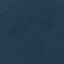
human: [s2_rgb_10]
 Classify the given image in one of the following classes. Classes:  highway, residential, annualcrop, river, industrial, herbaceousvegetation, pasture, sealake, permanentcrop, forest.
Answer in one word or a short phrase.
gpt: Forest